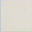
Piece: xx